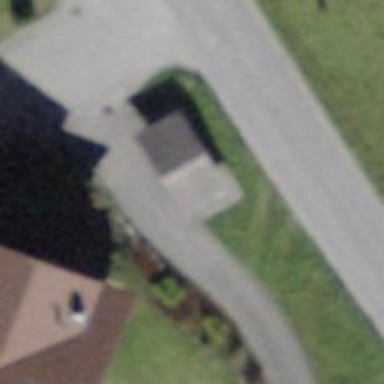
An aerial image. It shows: Garbage shed building.